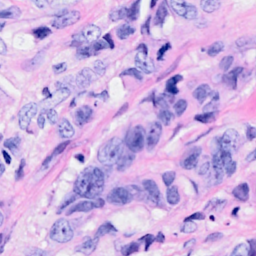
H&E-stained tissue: Breast